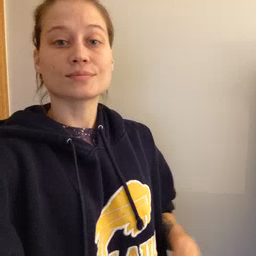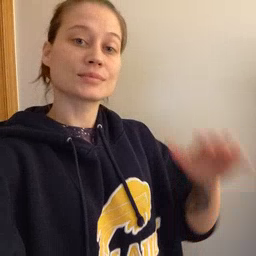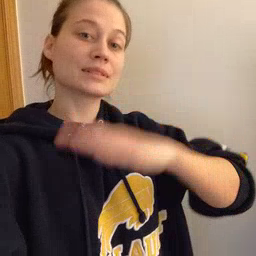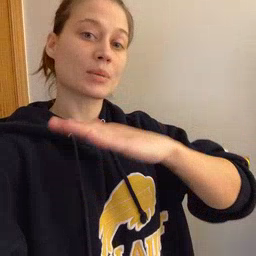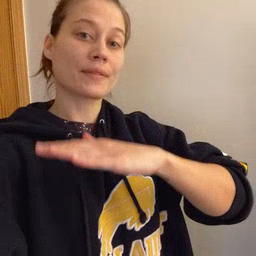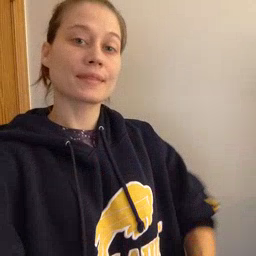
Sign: table